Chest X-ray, AP view. Patient: 40 years old, sex F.
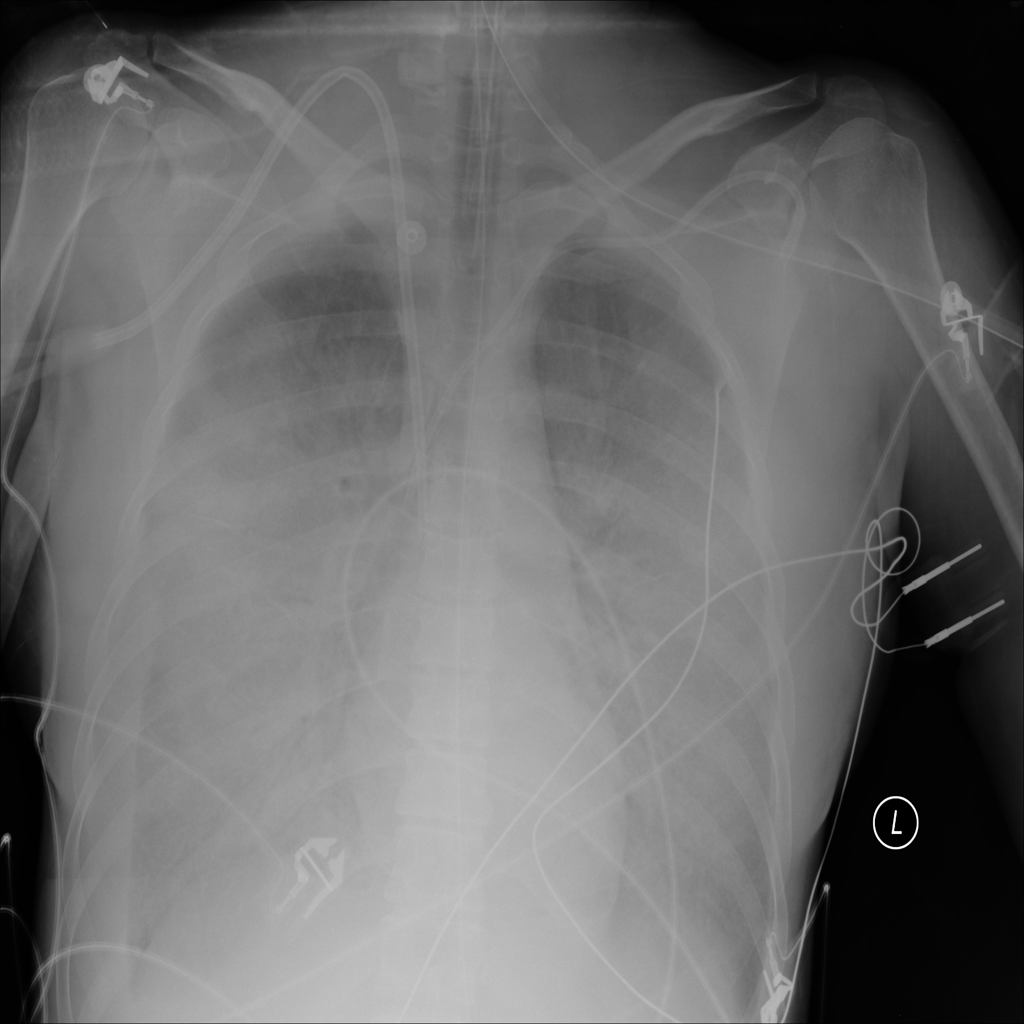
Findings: Edema, Pneumonia